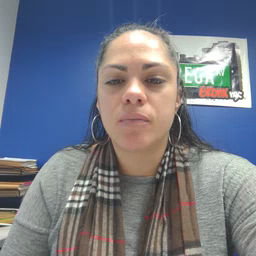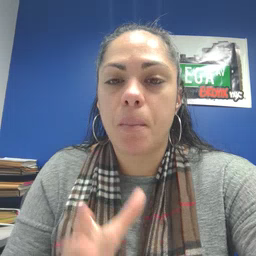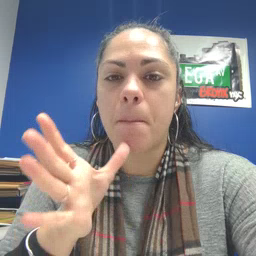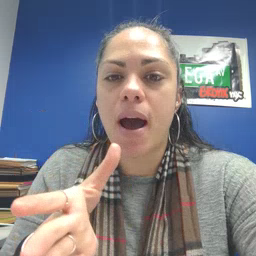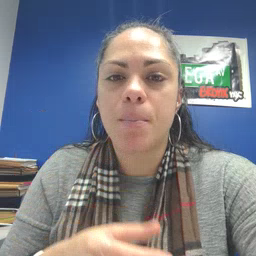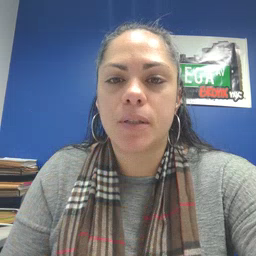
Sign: mom